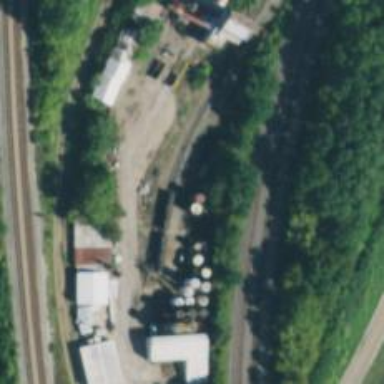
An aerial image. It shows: Silo.